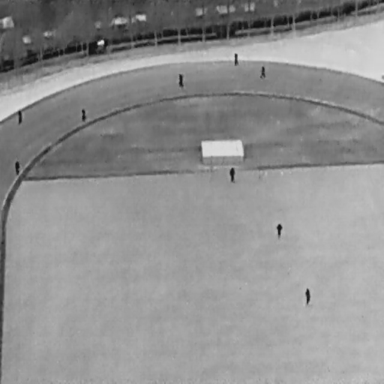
There are nine People in the infrared image.